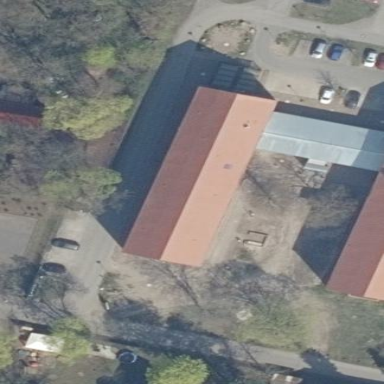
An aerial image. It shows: Part of building.